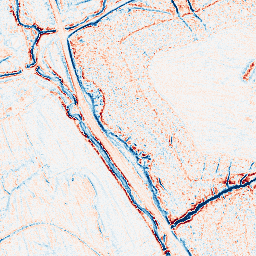
Category: edge_preserving
Decomposition family: anisotropic_diffusion
Decomposition parameters: iterations: 20
kappa: 30
gamma: 0.05
Upsampling method: lanczos
Upsampling parameters: scale: 4
Upsampling scale: 4